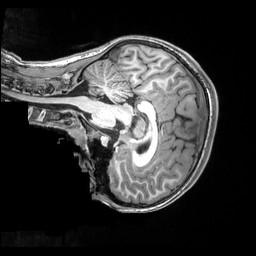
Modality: T1w
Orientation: sagittal